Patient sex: M
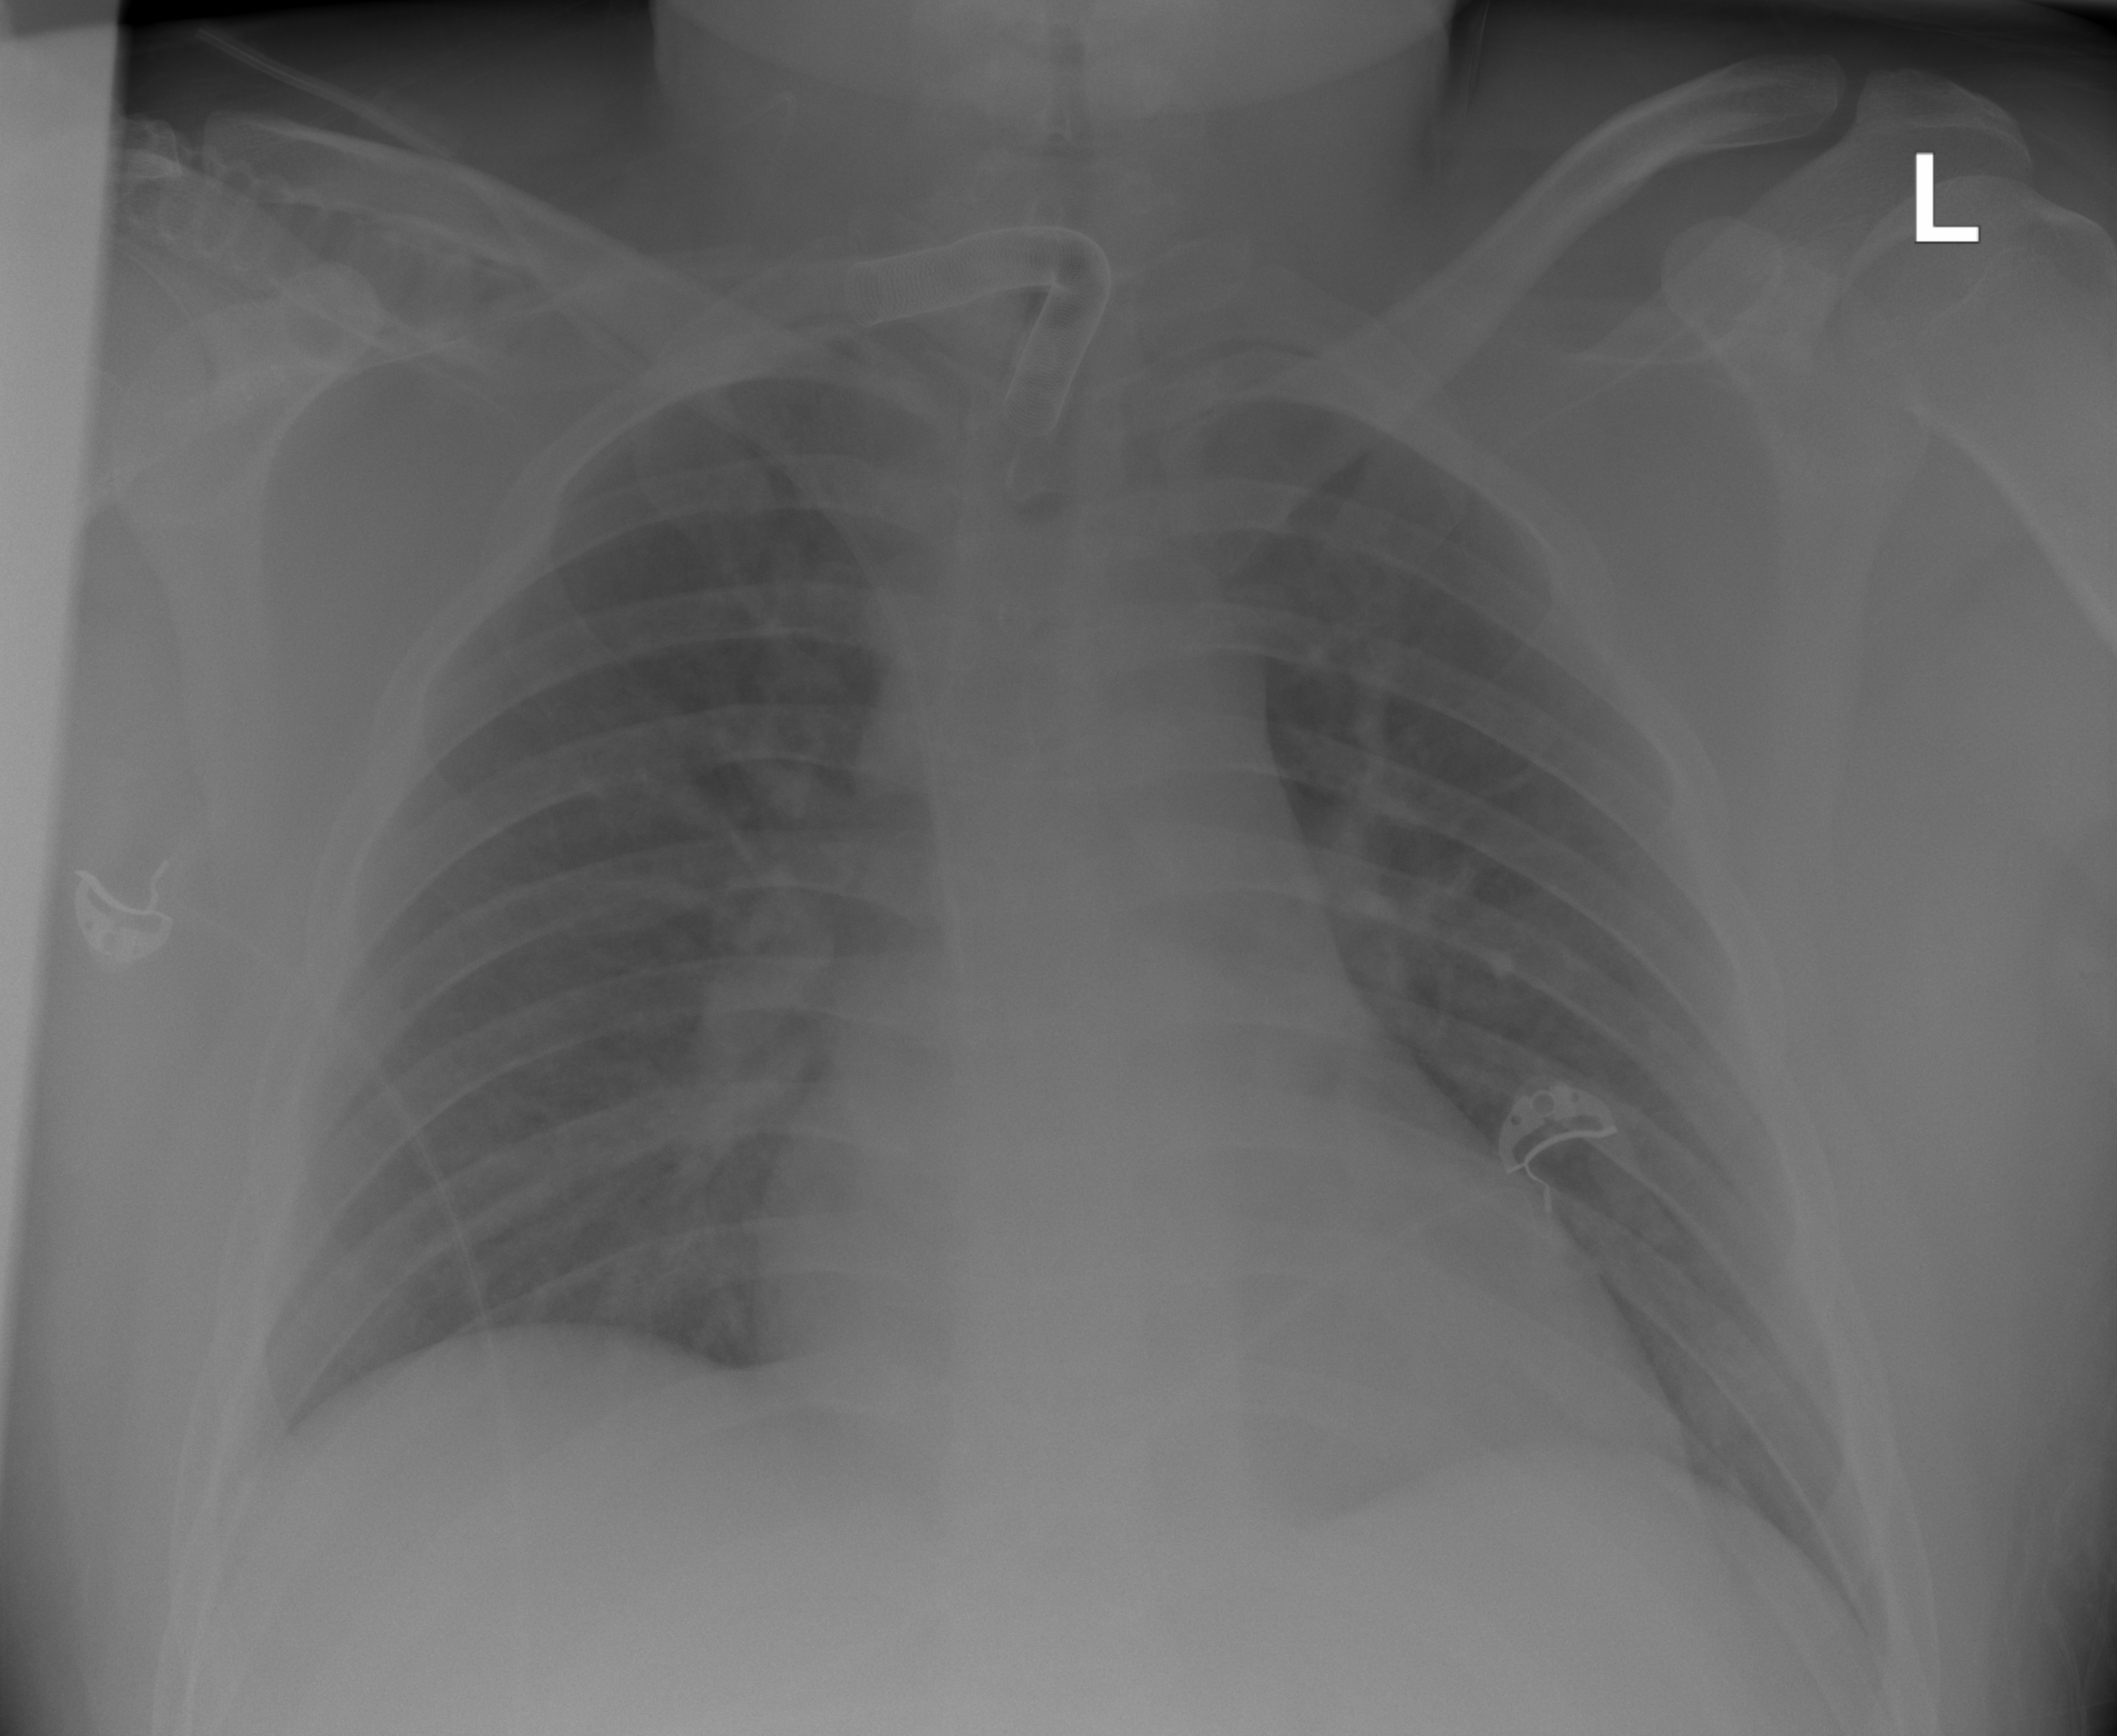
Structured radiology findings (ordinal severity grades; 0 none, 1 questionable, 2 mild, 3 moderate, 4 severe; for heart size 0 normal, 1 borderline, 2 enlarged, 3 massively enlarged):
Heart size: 2
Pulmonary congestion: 0
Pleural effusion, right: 0
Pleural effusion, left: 0
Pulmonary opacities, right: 2
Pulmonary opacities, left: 0
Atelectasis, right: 0
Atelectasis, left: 0